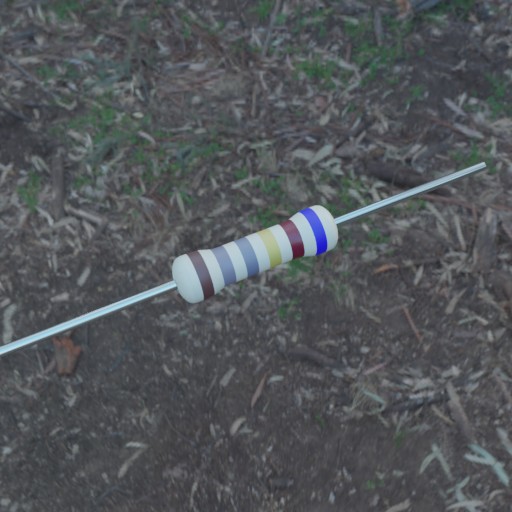
Resistor colour bands (in order): brown, gray, gray, gold, brown, blue